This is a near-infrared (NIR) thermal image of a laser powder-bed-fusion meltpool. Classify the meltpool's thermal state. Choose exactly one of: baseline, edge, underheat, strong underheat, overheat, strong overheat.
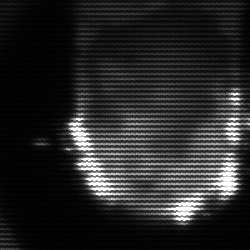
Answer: strong underheat